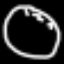
Label: clock